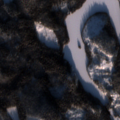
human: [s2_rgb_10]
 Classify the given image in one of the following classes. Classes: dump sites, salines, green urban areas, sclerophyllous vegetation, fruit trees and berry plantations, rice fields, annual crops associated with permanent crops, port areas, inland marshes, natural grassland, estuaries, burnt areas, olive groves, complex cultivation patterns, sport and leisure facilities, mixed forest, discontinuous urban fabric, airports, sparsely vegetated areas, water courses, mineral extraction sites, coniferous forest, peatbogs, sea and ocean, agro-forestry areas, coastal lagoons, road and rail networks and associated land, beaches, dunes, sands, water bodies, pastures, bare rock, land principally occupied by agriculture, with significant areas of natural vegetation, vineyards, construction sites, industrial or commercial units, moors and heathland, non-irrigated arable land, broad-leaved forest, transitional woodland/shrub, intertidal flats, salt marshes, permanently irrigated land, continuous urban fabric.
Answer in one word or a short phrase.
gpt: coniferous forest, mixed forest, water bodies